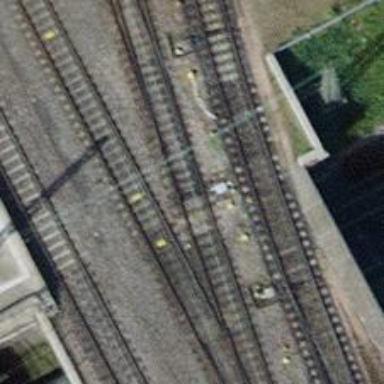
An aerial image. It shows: Railway switch with the turnout on the right side.